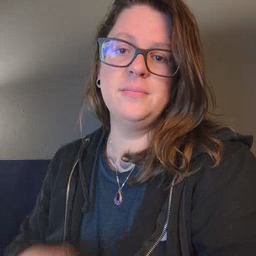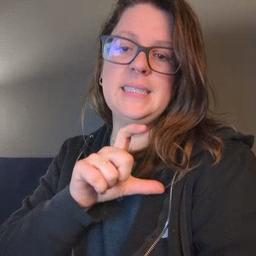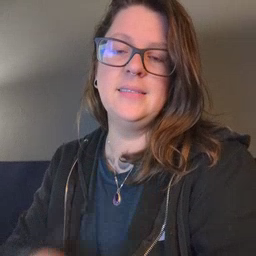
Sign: police